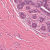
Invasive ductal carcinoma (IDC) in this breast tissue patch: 0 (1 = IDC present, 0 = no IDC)